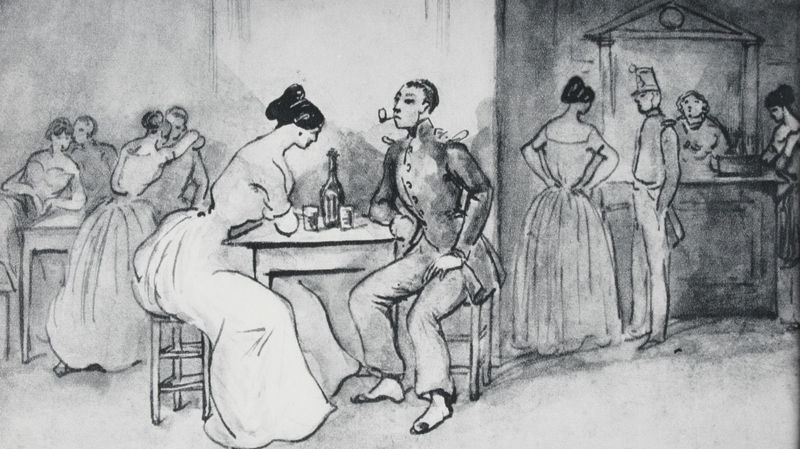
Titel: Filles et soldats, Mädchen und Soldaten
Künstler: Constantin Guys
Standort: Paris
Institution: (Privatsammlung)
Schlagwörter: mann, weiß, aquarell, frauen, sitzen, abend, bar, cafe, frau, getränk, glas, haar, hut, kleid, männer, ohrring, schwarz, stuhl, tisch, tische, zeichnung, gespräch, leute, tanz, anzug, flasche, kneipe, lokal, tresen, knoten, herr, haare, paar, musik, dutt, kuss, liebe, hocker, frack, wein, pfeife, stimmung, socken, becher, tusche, theke, verkauf, kohle, gaststätte, militär, uniform, soldat, kasse, amüsieren, biedermeier, sekt, hosentasche, pfeiffe, gasthaus, zeichung, paare, zeichning, bordell, hure, swarzweiß, äner, unarmung, rendevouz, tisch gespräch, retaurant